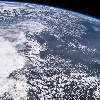
Label: cloud